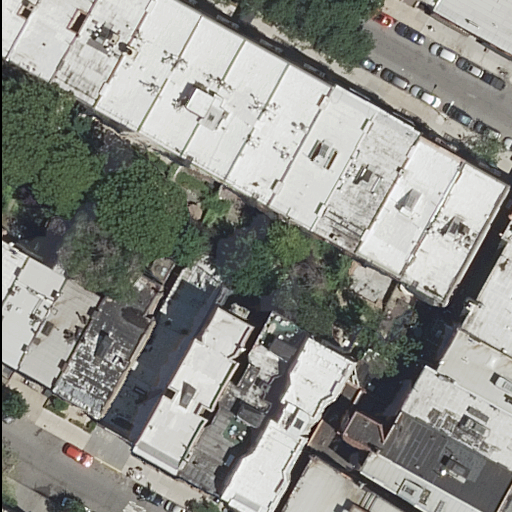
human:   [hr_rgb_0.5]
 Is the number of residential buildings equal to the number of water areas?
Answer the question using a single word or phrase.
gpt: no

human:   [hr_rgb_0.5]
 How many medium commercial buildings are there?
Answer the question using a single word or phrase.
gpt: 0

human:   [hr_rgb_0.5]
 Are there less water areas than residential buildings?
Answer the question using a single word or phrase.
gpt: yes

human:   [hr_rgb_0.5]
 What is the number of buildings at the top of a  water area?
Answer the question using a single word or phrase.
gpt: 0

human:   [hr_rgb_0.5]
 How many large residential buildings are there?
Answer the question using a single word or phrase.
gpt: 1

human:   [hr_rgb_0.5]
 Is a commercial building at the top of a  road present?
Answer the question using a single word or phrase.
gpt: no

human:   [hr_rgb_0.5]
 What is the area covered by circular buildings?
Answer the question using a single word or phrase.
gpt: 0m2

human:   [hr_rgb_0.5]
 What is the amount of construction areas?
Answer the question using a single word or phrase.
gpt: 0

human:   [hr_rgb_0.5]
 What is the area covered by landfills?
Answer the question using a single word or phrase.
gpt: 0m2

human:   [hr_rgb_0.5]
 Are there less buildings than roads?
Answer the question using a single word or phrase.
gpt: no

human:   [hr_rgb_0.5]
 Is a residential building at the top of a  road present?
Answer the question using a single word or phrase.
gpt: yes

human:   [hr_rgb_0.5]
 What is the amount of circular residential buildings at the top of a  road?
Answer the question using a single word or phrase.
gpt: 0

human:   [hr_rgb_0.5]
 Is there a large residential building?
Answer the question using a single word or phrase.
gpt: yes

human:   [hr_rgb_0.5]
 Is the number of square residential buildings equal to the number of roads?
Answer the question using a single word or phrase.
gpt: no

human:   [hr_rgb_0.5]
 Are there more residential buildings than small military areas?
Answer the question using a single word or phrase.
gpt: yes

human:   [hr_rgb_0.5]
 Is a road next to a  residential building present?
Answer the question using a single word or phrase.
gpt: yes

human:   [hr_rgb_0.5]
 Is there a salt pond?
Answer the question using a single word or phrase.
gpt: no

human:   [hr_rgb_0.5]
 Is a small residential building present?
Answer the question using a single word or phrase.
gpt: yes

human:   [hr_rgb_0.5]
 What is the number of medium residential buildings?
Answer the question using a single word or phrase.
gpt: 20

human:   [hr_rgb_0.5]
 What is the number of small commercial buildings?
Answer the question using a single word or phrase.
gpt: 0

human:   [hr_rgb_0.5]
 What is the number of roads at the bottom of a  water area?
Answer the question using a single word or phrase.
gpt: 0

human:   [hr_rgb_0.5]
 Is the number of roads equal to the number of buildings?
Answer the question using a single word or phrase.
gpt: no

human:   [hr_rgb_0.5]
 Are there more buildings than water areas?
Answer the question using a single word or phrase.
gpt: yes

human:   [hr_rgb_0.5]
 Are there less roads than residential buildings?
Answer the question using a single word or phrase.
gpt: yes

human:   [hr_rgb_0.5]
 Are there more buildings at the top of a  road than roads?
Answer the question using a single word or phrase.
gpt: yes

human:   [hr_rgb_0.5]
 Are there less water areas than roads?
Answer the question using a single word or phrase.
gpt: yes

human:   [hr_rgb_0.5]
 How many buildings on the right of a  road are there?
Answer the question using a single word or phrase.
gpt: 17

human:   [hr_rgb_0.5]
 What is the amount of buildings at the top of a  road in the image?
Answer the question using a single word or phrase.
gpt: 19

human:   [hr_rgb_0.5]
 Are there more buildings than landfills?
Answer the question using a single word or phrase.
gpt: yes

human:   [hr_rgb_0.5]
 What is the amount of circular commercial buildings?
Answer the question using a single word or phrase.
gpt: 0

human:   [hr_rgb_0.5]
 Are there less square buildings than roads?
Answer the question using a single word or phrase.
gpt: yes

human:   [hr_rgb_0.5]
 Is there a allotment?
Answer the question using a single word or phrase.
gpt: no

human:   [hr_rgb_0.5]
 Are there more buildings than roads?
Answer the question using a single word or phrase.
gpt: yes

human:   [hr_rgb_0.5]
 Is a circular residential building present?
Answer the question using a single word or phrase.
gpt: no

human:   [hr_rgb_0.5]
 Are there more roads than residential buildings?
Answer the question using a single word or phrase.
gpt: no

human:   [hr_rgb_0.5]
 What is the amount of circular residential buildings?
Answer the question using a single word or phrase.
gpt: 0

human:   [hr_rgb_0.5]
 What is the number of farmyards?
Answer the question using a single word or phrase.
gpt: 0